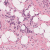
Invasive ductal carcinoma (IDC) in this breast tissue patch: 1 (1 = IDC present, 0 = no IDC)